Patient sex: M
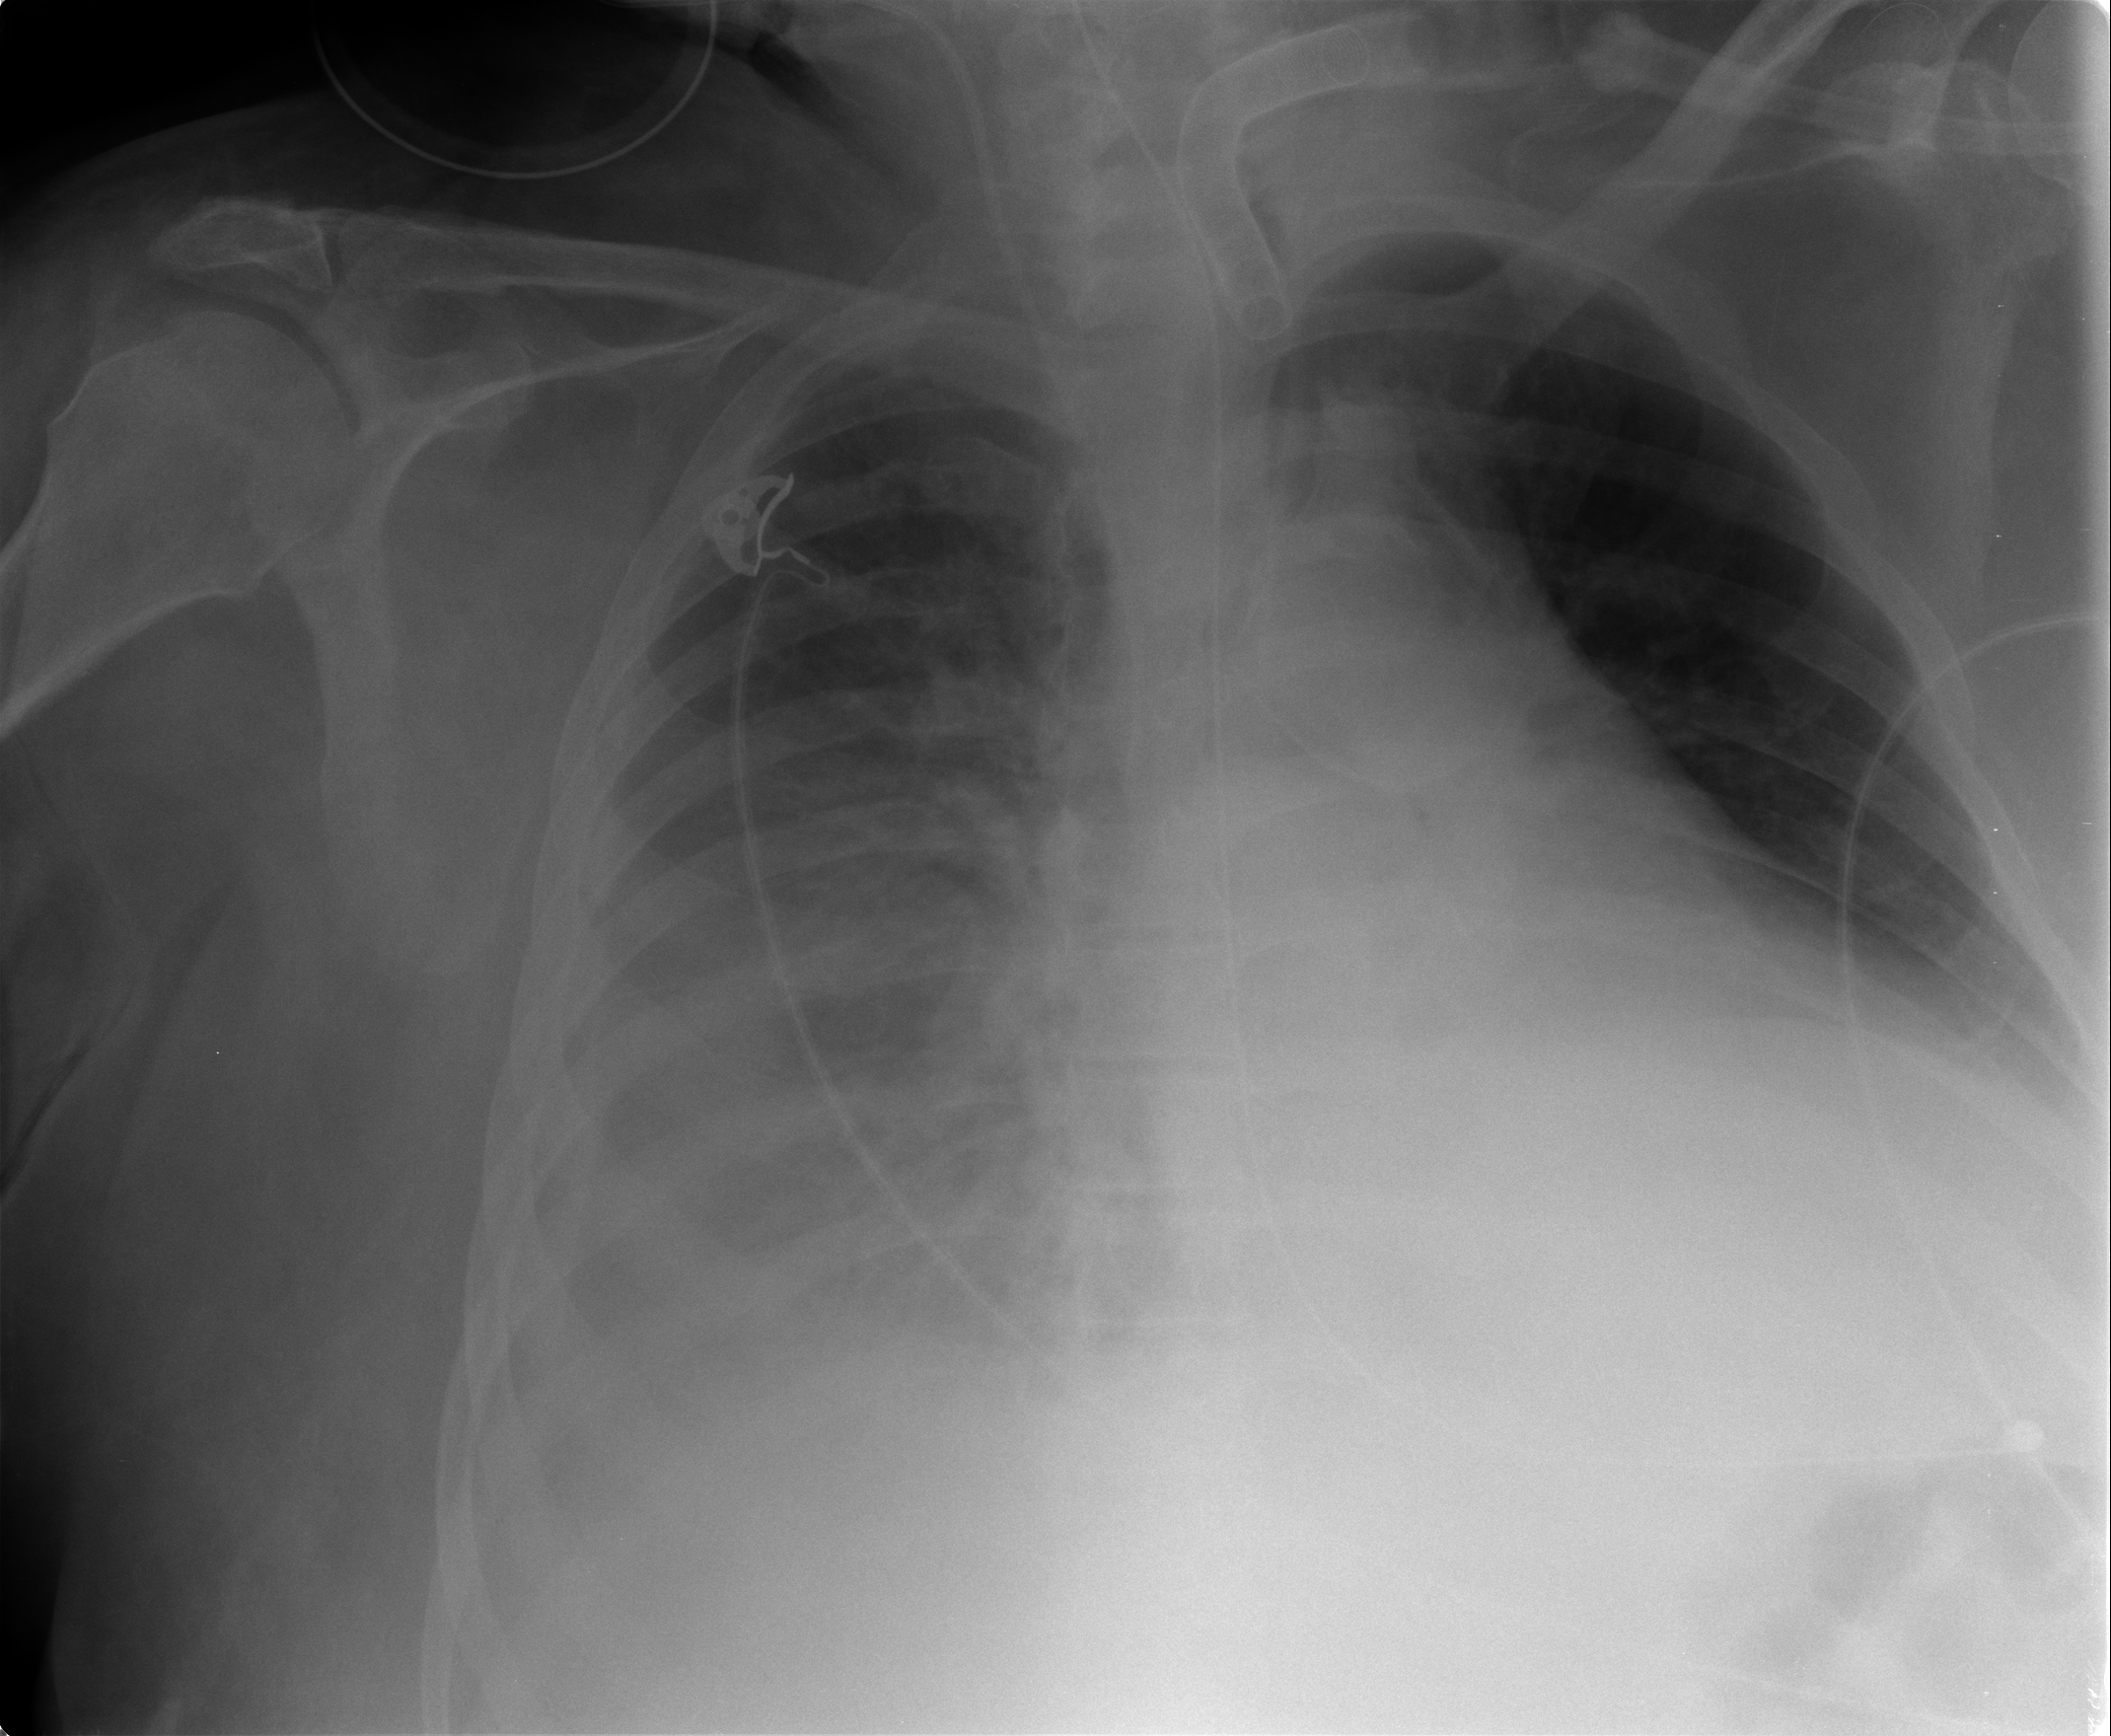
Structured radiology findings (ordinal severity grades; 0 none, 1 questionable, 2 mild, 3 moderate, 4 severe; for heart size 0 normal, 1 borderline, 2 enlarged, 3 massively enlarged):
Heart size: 2
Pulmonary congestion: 1
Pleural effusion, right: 3
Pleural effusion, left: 2
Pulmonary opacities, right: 0
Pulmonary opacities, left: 0
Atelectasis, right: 3
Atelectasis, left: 2